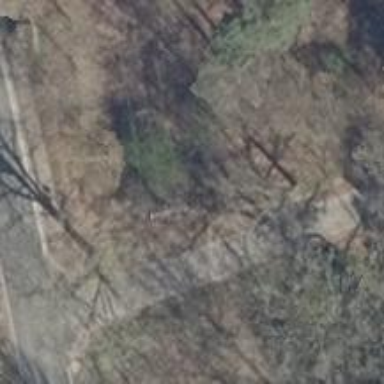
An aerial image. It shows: Power pole.